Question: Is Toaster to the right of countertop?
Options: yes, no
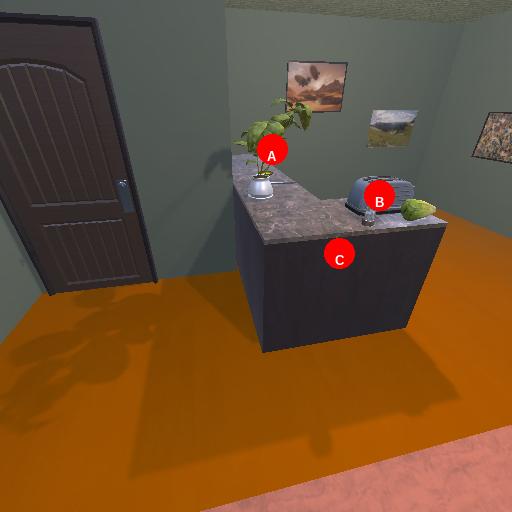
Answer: yes